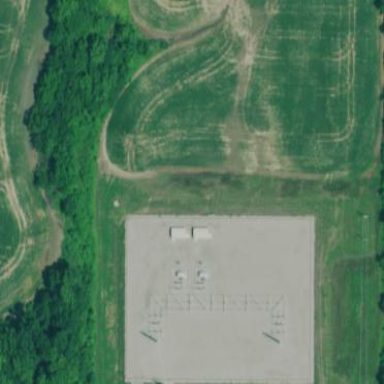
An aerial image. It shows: Power substation.